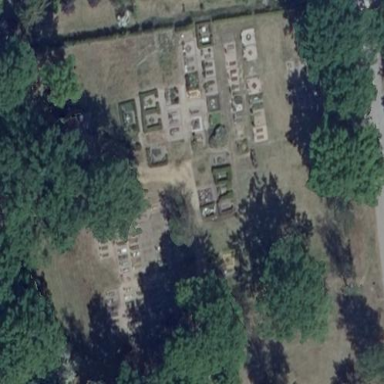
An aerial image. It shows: Cemetery.